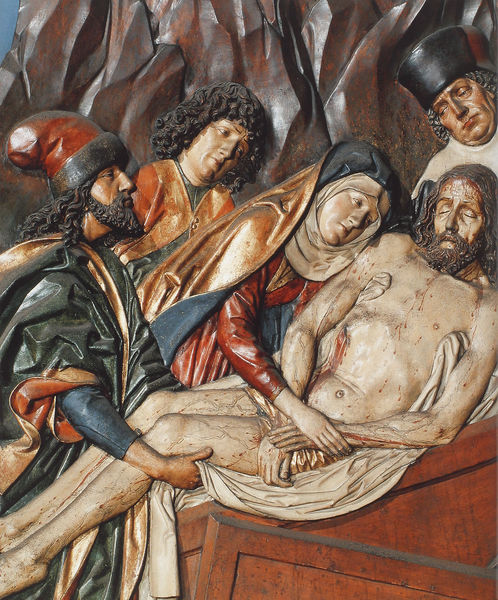
Titel: Krakau, Pfarrkirche Maria Himmelfahrt (Marienkirche), Hochaltar
Künstler: Veit Stoß
Standort: Krakau (Kraków), Marienkirche (EU - PL)
Schlagwörter: blau, felsen, mann, nackt, wunde, bunt, frau, holz, männer, rot, tuch, malerei, bart, kappe, mütze, johannes, tod, tot, tragen, trauer, gewand, haare, traurig, beine, relief, farbig, holzschnitt, farbe, detail, starr, blut, weinen, altar, beerdigung, sarg, christus, grab, jesus, kreuzabnahme, leichentuch, leichnam, sterben, wunden, wundmale, jünger, maria, fassung, grablegung, auferstehung, christi, holzrelief, grablegung christi, tcuh, toter jesus